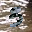
Label: 3